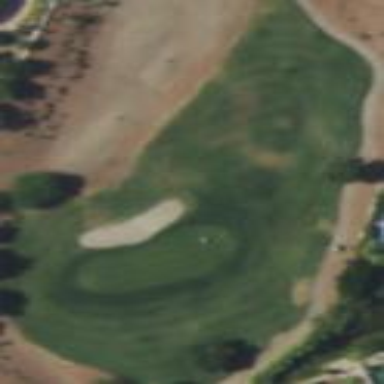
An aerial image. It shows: Area with grass used as rough in golf course.